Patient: sex F, age 39
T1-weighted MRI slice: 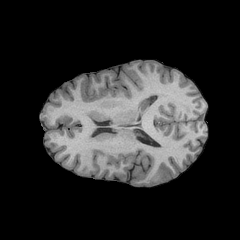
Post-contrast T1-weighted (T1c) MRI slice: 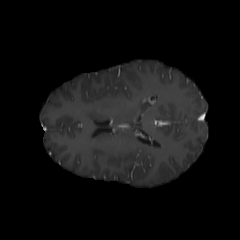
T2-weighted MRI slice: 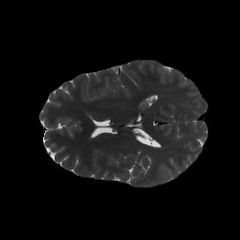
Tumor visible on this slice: yes
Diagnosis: Astrocytoma, IDH-mutant
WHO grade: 4